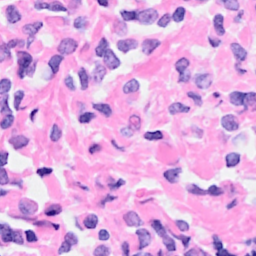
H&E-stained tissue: Breast